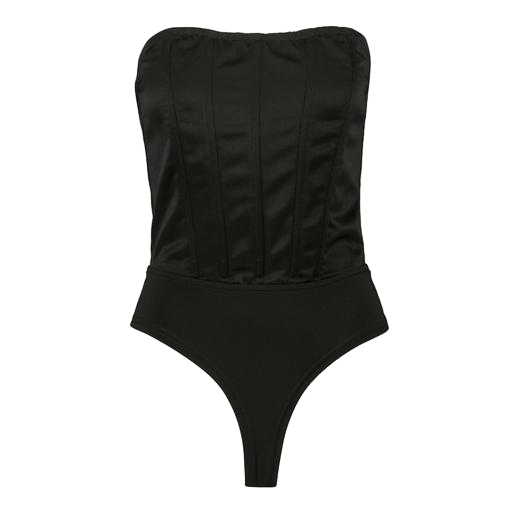
black mira cape-effect bodysuit, black plunge bodysuit, black structured bandeau top, white background